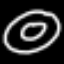
Label: donut